Question: I have a memoEdit on my form, And I limited the user for 1024 chars.
I added a Label under this memoEdit (as I marked in the attached image), and I want when the user create something on this memoEdit to show him the remaining chars.
How can I do that ?
the attached image:

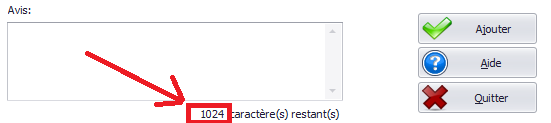
Answer: Check the <URL> documentation
> - Fires immediately after the edit value has been
changed. (Inherited from BaseEdit) - Fires when the editor's value is about to be
changed. (Inherited from BaseEdit)
'''
void me_EditValueChanging(object sender, DevExpress.XtraEditors.Controls.ChangingEventArgs e)
{
var memo = (sender as MemoEdit);
var maxChars = memo.Properties.MaxLength;
lblContactWithCharCount.Text = memo.Text.Length + "/" + maxChars;
}
'''
Check the another solution for this: <URL>
Hope this help..